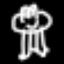
Label: frog